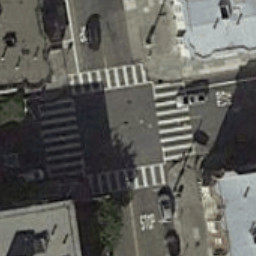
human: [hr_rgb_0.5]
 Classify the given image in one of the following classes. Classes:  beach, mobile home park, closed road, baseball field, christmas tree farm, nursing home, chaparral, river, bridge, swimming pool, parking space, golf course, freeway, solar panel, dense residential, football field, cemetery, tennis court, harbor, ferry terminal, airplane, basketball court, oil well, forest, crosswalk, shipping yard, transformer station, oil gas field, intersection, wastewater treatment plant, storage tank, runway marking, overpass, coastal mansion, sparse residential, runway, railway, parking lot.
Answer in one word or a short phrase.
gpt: crosswalk